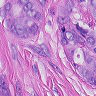
Metastatic tissue present: yes